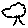
Label: tree